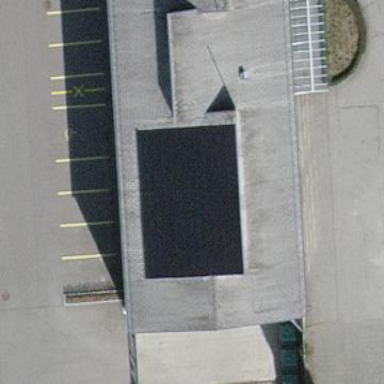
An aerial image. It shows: Small solar photovoltaic panel generator on the roof of building.